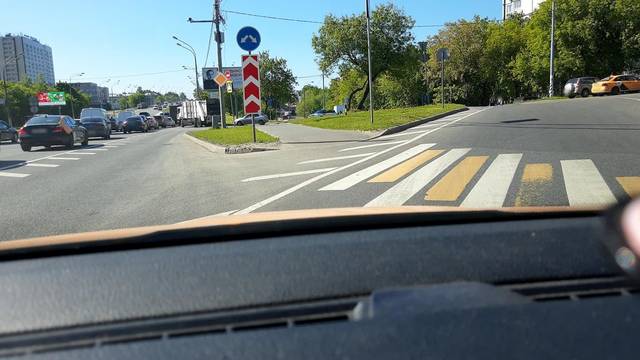
Region: Russia
Coordinates: 55.853, 37.584